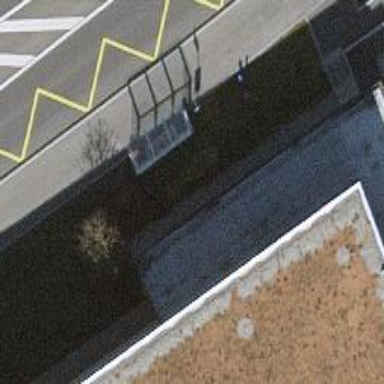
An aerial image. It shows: Bus stop with sheltered platform for public transport.